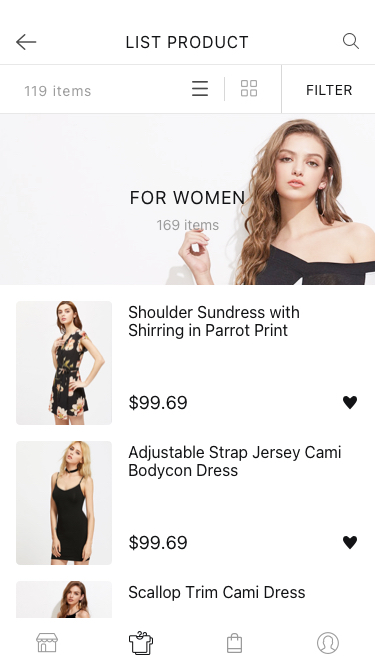
Text in this UI design:
Shoulder Sundress with Shirring in Parrot Print
$99.69
Adjustable Strap Jersey Cami Bodycon Dress
$99.69
Scallop Trim Cami Dress
For Women
169 items
119 items
Filter
List Product